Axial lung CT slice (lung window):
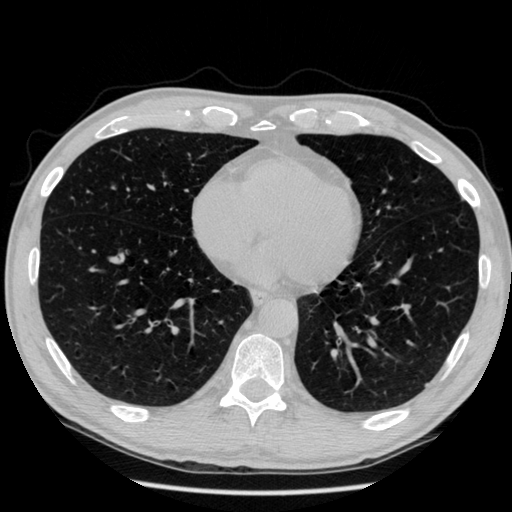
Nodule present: no